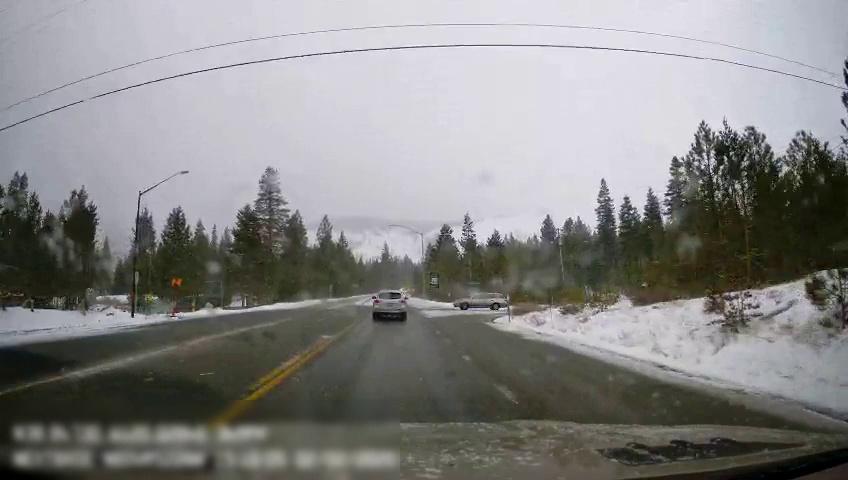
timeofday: Day
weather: Snowy
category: Drivable Space
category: Vehicles | SUV
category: Vehicles | Car
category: Lanes | Alternate Lane
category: Lanes | Opposite Lane
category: Lanes | Opposite Lane
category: Lanes | Alternate Lane
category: Traffic | Signs
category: Traffic | Signs
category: Traffic | Signs